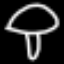
Label: mushroom